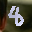
Label: 8